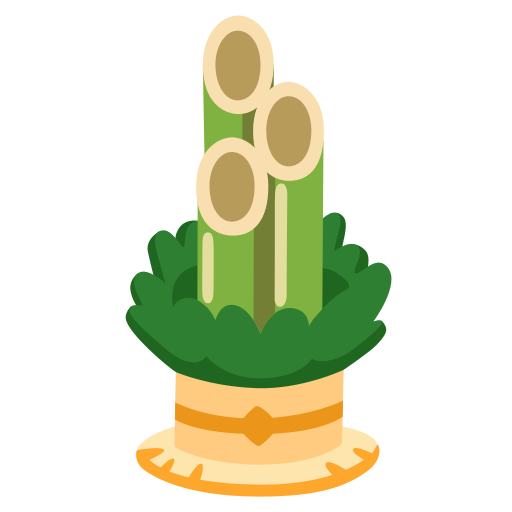
Emoji: 🎍